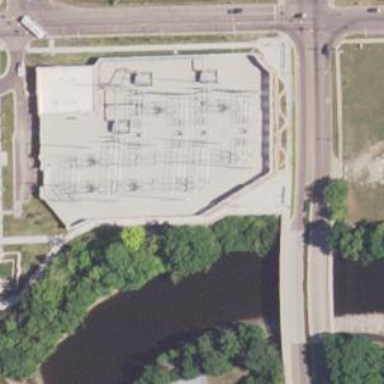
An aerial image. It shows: Switch used for power control.